Question: I have a Django app that manages processing jobs and I'm trying to create a user-friendly process request form. Basically, there's a Process model that defines a process and has a related ProcessInput model to define the input parameters. Mirroring these 2 models to create "instances" of a Process are the ProcessRequest and ProcessRequestInputValue models.
The requirement here is that for a new ProcessRequest there must be a complete set of ProcessRequestInputValues matching all the ProcessInputs. Currently, I'm using an inlineformset_factory to create a form for submitting process requests which allows entering all the input values at the same time. I've also provided the initial data to pre-populate the input choices. This is working, but the user can change the input value category because it is a ModelChoiceField. I'd like to "fix" this value and display it as text, essentially a read-only text widget.
Here's the relevant code. First, the models:
'''
class Process(models.Model):
process_name = models.CharField(unique=True)
class ProcessInput(models.Model):
process = models.ForeignKey(Process)
input_name = models.CharField()
default_value = models.CharField(null=True, blank=True, max_length=1024)
class Meta:
unique_together = (('process', 'input_name'),)
class ProcessRequest(models.Model):
process = models.ForeignKey(Process)
request_user = models.ForeignKey(User, editable=False)
class ProcessRequestInputValue(models.Model):
process_request = models.ForeignKey(ProcessRequest)
process_input = models.ForeignKey(ProcessInput)
value = models.CharField(null=False, blank=False, max_length=1024)
class Meta:
unique_together = (('process_request', 'process_input'),)
'''
The forms are simply:
'''
class ProcessRequestForm(ModelForm):
class Meta:
model = ProcessRequest
exclude = ('process', 'request_user')
class ProcessRequestInputValueForm(ModelForm):
class Meta:
model = ProcessRequestInputValue
exclude = ('process_request',)
'''
And finally the code in the view for the formset:
'''
PRInputValueFormSet = inlineformset_factory(
ProcessRequest,
ProcessRequestInputValue,
form=ProcessRequestInputValueForm,
extra=process.processinput_set.count(),
can_delete=False,
)
form = ProcessRequestForm(instance=process_request)
initial_data = list()
for process_input in process.processinput_set.all():
initial_data.append({'process_input': process_input})
formset = PRInputValueFormSet(
instance=process_request,
initial=initial_data)
'''
This works, and it keeps all the filled out information on form errors. However, like I stated above the form shows the process inputs as a drop-down because it is a ModelChoiceField.
For example, say we have a Process called "Add Numbers" and has 2 inputs "NumberA" and "NumberB". Here's a screen grab from the ProcessRequest form with the formset:

I'd like to essentially display the choice as the value's label. I've tried a couple approaches but haven't found anything that works well. Any ideas?
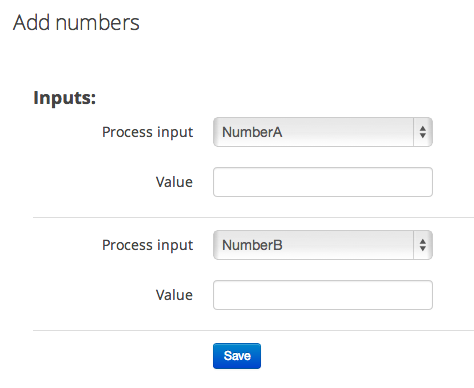
Answer: Well, it seems like a hack, but the only solution I've found so far is to create a dummy form field to store a label value. Below is the code I have so far.
I'm not super happy with this and I'd love to see any other solutions.
'''
class ProcessRequestForm(ModelForm):
class Meta:
model = ProcessRequest
exclude = ('process', 'request_user')
class ProcessRequestInputValueForm(ModelForm):
value_label = forms.CharField(widget=forms.HiddenInput())
process_input = forms.ModelChoiceField(
queryset=ProcessInput.objects.all(),
widget=forms.HiddenInput())
class Meta:
model = ProcessRequestInputValue
exclude = ('process_request',)
'''
'''
def create_process_request(request, process_id):
process = get_object_or_404(Process, pk=process_id)
process_request = ProcessRequest(process=process, request_user=request.user)
PRInputValueFormSet = inlineformset_factory(
ProcessRequest,
ProcessRequestInputValue,
form=ProcessRequestInputValueForm,
extra=process.processinput_set.count(),
can_delete=False,
)
if request.method == 'POST':
# validate the form / formset and save
else:
form = ProcessRequestForm(instance=process_request)
initial_data = list()
for process_input in process.processinput_set.all():
# note 'value_label' is used for the 'value' field's label
initial_data.append(
{
'process_input': process_input,
'value_label': process_input.input_name
})
formset = PRInputValueFormSet(instance=process_request, initial=initial_data)
return render_to_response(
'create_process_request.html',
{
'process': process,
'form': form,
'formset': formset,
},
context_instance=RequestContext(request)
)
'''
'''
Process: {{ process.process_name }}<br/>
<form action="{% url 'create_process_request' process.id %}" method="post">
{% csrf_token %}
{{ form.non_field_errors }}
{{ formset.management_form }}
<Inputs: <br/>
{% for input_form in formset %}
{% for hidden_field in input_form.hidden_fields %}
{% if hidden_field.name == 'process_input' %}
{{ hidden_field.as_hidden }}
{% elif hidden_field.name == 'value_label' %}
{# Needed if form submission has errors, else our custom label goes away #}
{# Could be used to "hack" our custom label on POST %}
{{ hidden_field.as_hidden }}
{# Our custom dynamic label #}
{{ hidden_field.value }}
{% endif %}
{% endfor %}
{{ input_form.value }}
{% if input_form.value.errors %}
{{ input_form.value.errors|striptags }}
{% endif %}
<hr/>
{% endfor %}
<button type="submit">Save</button>
</div>
</div>
</form>
'''
And a much more usable form: